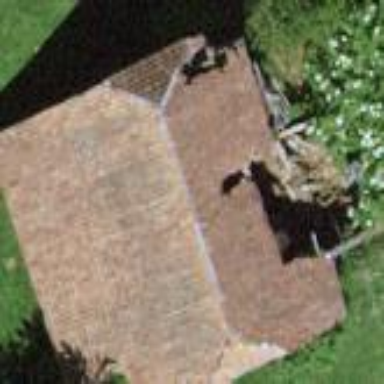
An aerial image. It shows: Rural barn.